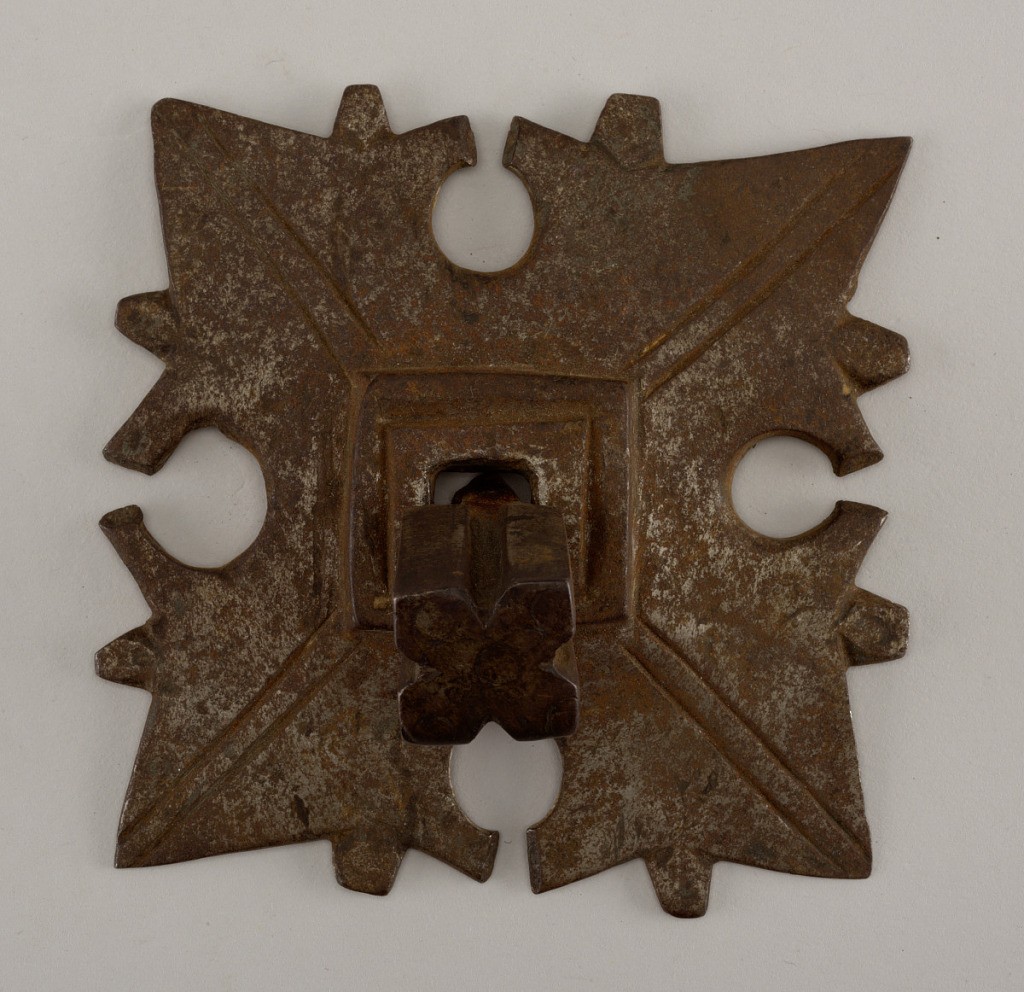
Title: Decorative door boss and nail
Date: ca. 1550–1700
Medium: Steel-plated wrought iron
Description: Flat, square mount with square molded element rising at center and paired radiating lines. Each quadrant of design has a projecting cusp and four barbs forming a leaf-like pattern. Grooved nail heads on a square shank.